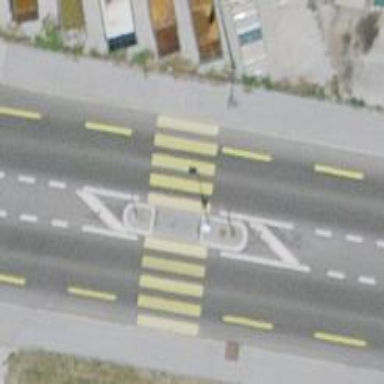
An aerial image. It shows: Zebra crossing with pedestrian island.